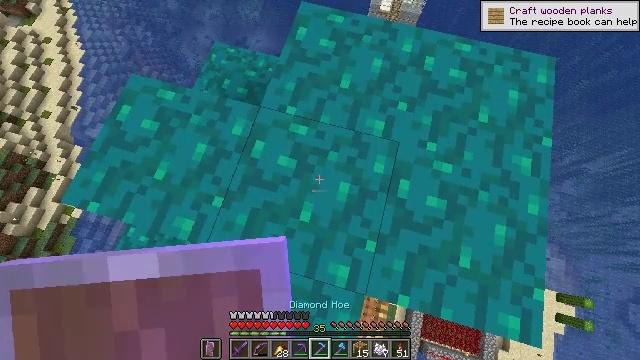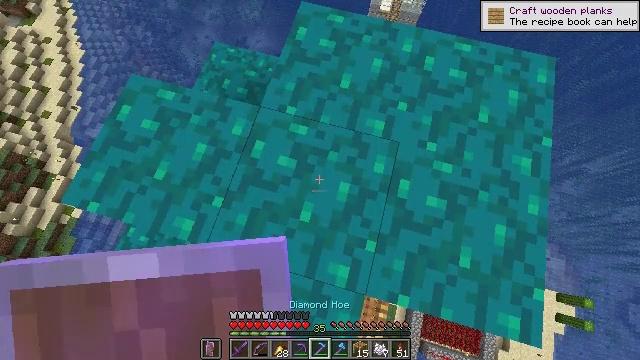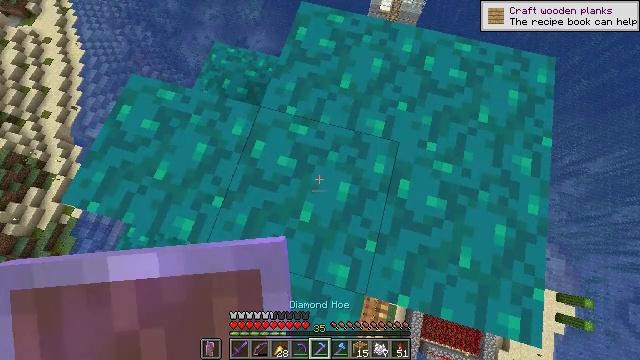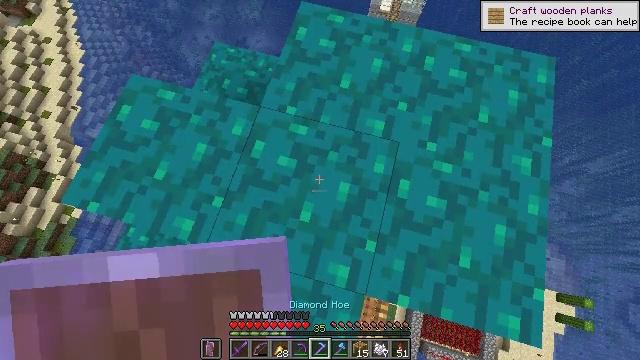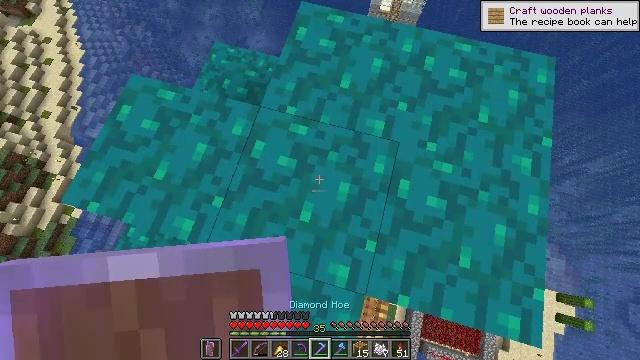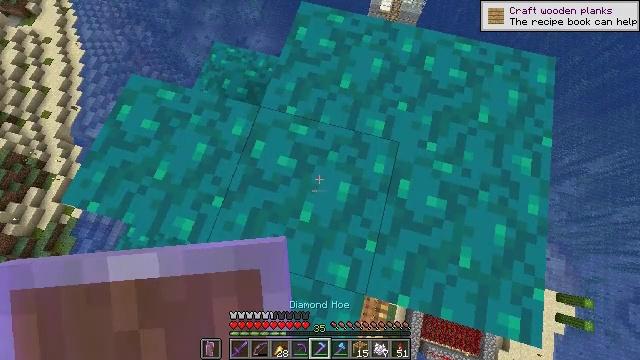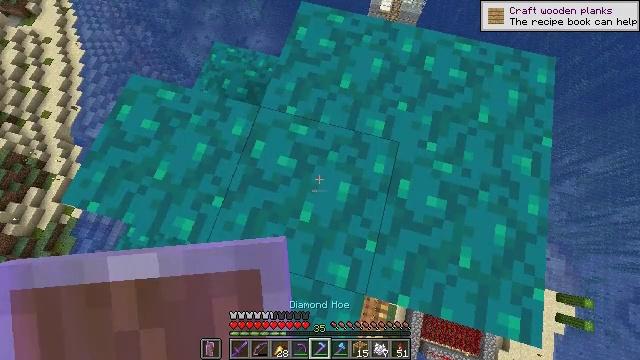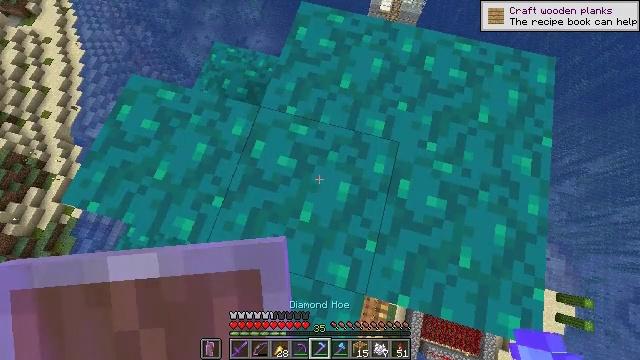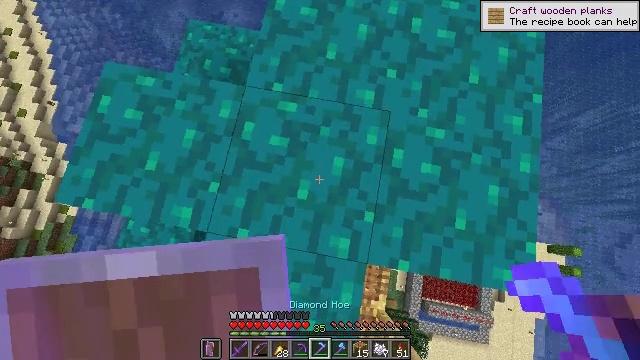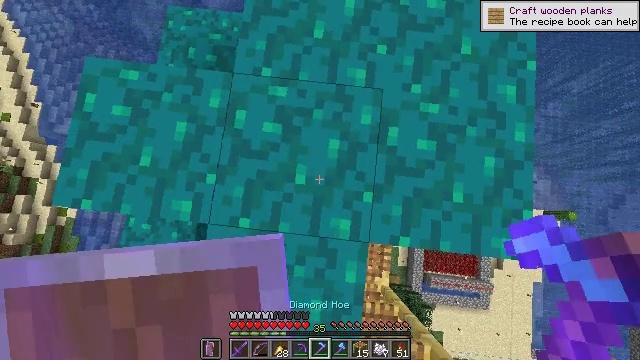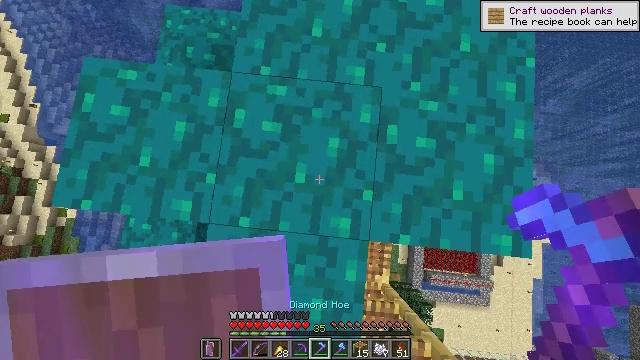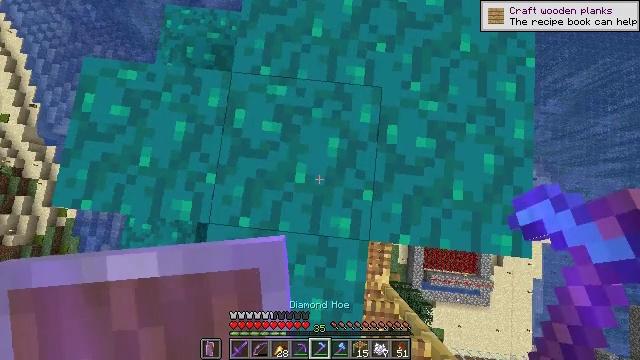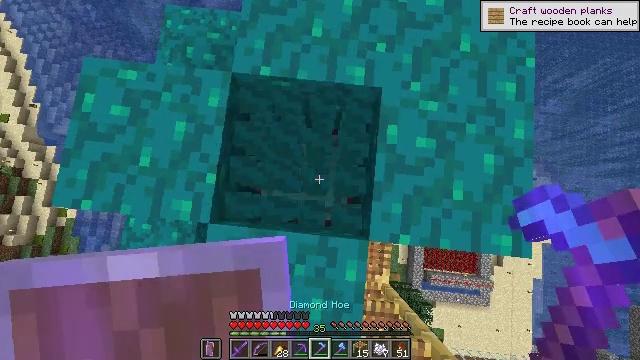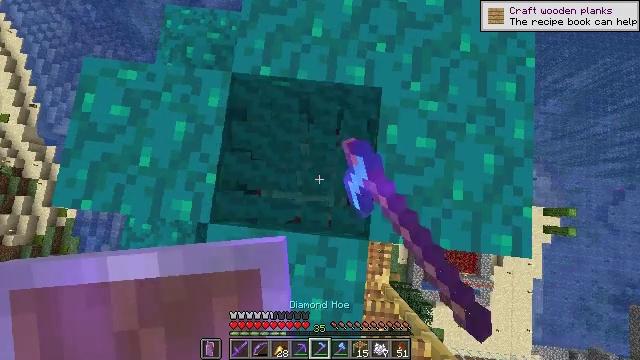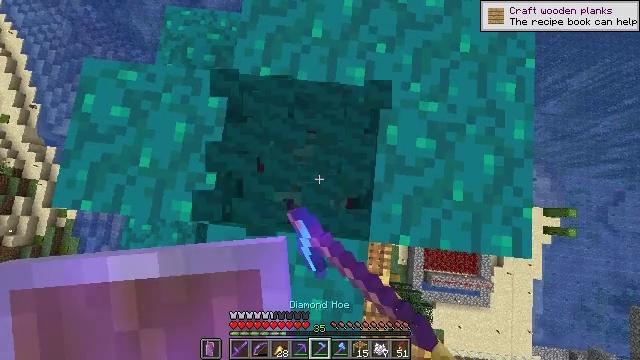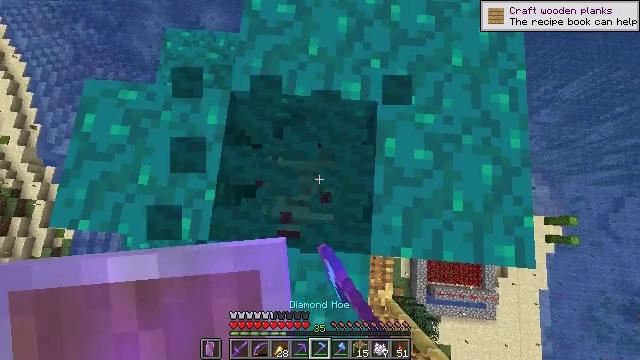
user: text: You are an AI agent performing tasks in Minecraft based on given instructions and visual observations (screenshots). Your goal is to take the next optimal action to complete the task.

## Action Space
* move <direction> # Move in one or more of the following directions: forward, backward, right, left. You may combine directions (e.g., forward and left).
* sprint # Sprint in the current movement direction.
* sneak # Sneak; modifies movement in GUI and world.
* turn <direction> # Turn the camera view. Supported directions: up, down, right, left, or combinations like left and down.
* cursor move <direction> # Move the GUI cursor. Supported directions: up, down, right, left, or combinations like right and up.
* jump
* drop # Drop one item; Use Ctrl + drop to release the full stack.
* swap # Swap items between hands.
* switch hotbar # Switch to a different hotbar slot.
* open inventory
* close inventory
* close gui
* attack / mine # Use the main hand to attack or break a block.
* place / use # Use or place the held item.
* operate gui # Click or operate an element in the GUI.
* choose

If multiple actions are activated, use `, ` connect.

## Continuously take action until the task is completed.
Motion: motion action
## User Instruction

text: Collect warped wart block.
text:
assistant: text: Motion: no_op
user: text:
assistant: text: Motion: no_op
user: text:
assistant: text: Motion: no_op
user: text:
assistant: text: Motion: no_op
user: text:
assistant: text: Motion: no_op
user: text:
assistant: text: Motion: no_op
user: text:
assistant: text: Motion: no_op
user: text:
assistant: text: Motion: turn right and down
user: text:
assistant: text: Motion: turn right and down
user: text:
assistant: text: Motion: no_op
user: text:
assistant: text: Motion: no_op
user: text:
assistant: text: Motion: attack / mine
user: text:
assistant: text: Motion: attack / mine
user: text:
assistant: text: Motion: attack / mine
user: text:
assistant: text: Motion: turn right and up, attack / mine
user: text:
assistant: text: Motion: turn right and up, attack / mine
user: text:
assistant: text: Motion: turn right and up, attack / mine
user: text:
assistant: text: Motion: turn right and up, attack / mine
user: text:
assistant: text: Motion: turn right and up, attack / mine
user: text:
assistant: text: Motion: turn right and up, attack / mine
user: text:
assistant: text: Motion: attack / mine
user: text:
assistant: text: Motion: turn left, attack / mine
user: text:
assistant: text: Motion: attack / mine